Question: The little web application I am writing populates a temporary invisible container with some text, measures the resulting height, and then uses it to generate some guis based on that height.
This is done because, not all fonts are mon-spaced and as such need to be measured each time to determine how much space they will take up.
Now, I may need to scale the entire UI to fit a different screen size and was wondering if I can just scale the resulting height reliably.
Simply Put: Are all front glyphs guaranteed to be proportionate when scaled or can you have different glyph widths/spacing at different font sizes?
e.g. Will a font set at size 20 be exactly 2 times the size of a font set at size 10?
EDIT: Here is another view of the test I did and posted in the comments below:

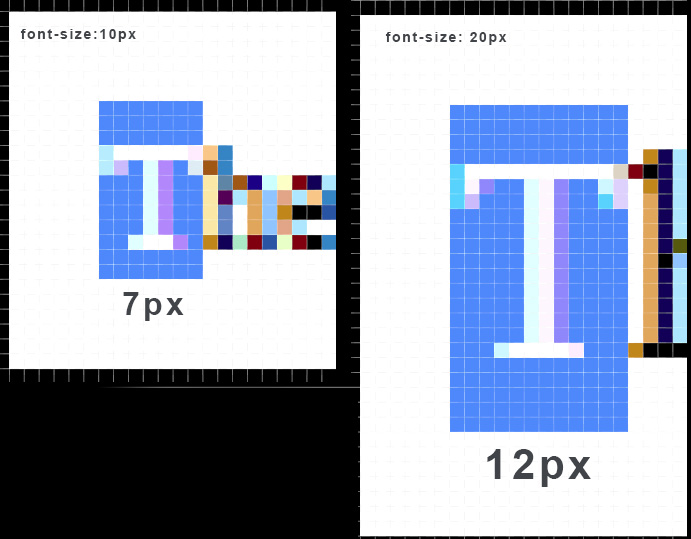
Answer: When you double font size, it is doubled exactly. But this does not mean that glyphs are scaled proportionally. The font size is simply a property of the font, not a property of glyphs. Glyphs are scaled, but the results are not and cannot be exact, due to the granularity of rendering: the abstract glyph shapes must be rasterized, i.e. converted to pixel maps, and this inevitably changes their shapes.
For example, consider the horizontal stroke of the letter "e". The width depends on the font size, of course, but in rasterization, it needs to be mapped to one pixel, two pixels, or some other number of pixels. Even subpixel rendering does not change this; it just modifies the way rasterization works. Thus, the width of the stroke as rendered on screen (or paper) cannot exactly reflect the font size. And different strokes in a glyph will behave differently, so that an increase of font size does not mean exact magnification of a glyph.